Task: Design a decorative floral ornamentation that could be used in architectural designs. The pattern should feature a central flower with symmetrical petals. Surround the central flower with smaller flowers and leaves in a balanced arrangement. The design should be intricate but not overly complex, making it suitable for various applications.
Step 170:
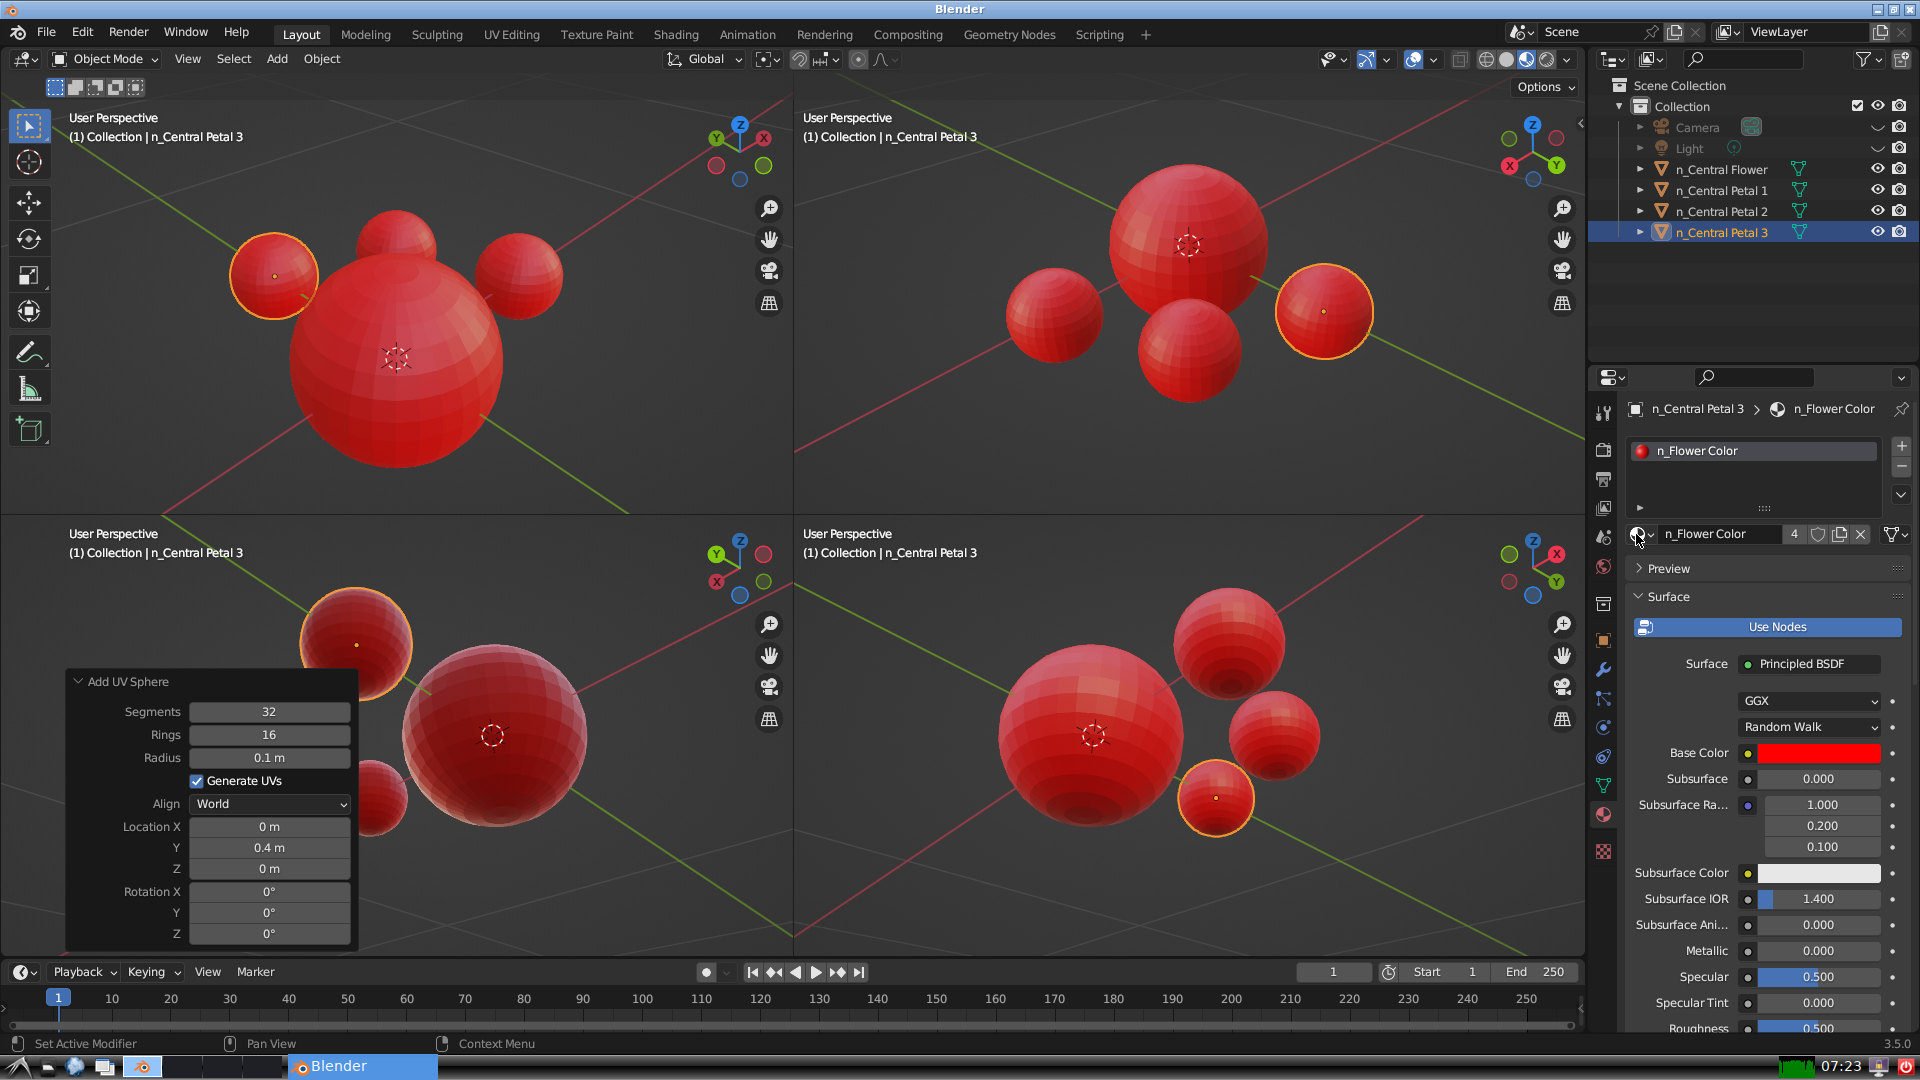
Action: {"mouse_move": [278, 58]}